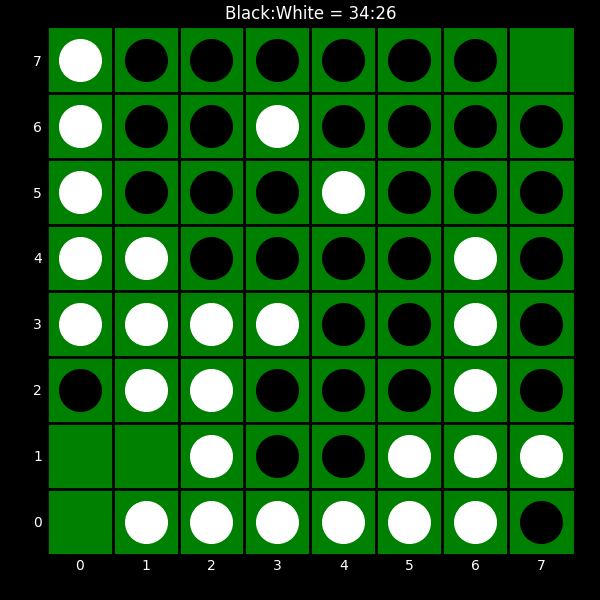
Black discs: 34
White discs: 26